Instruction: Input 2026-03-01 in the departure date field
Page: home
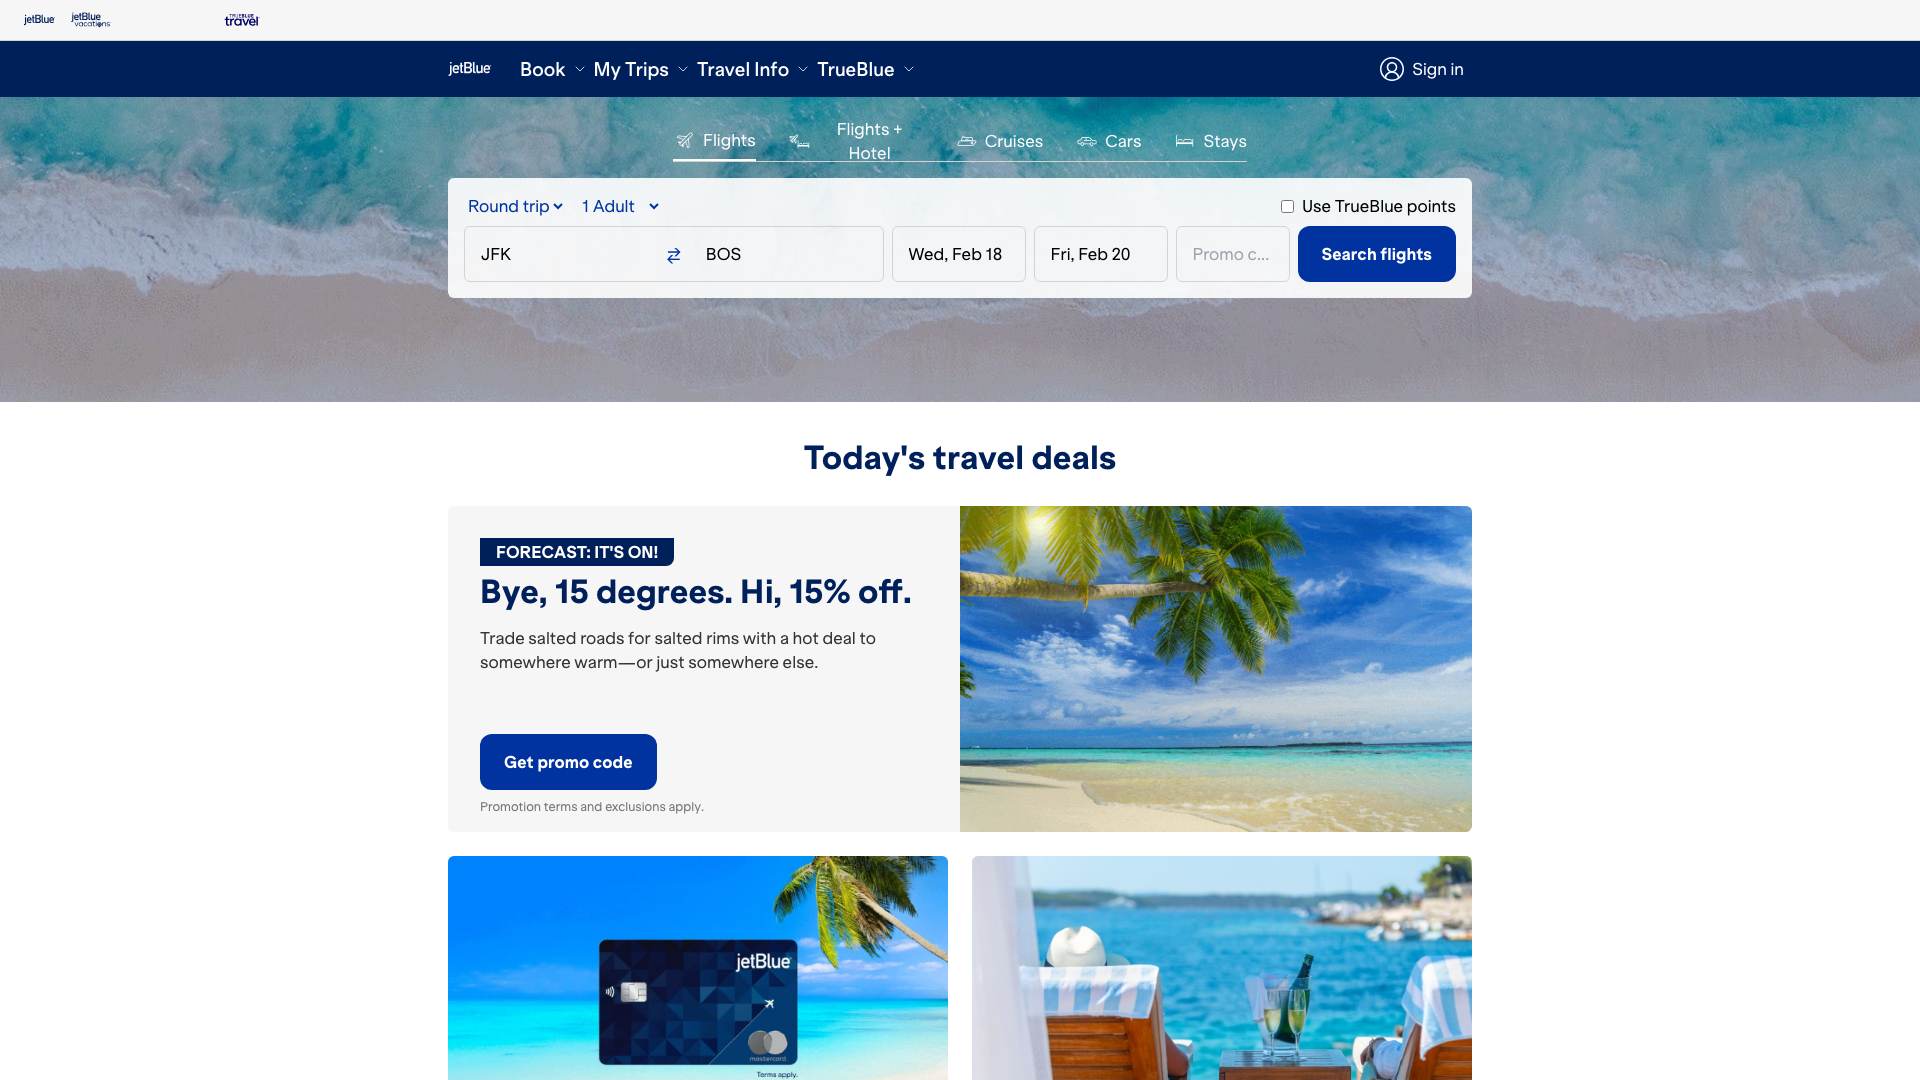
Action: type